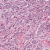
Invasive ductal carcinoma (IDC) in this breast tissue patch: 1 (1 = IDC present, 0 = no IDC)